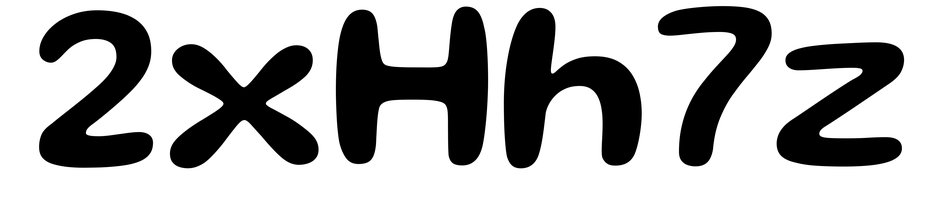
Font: Gluten_Medium